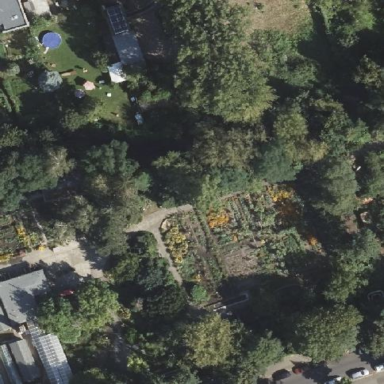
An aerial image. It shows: Educational garden within school premises. The school also features leisure land garden.